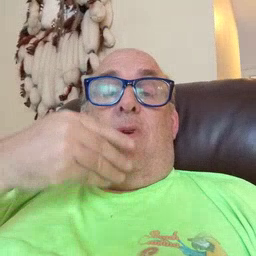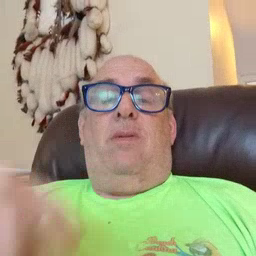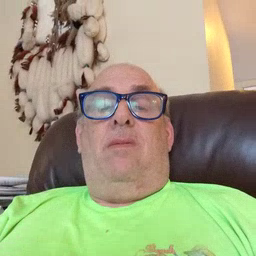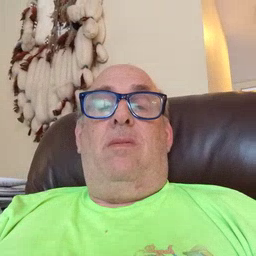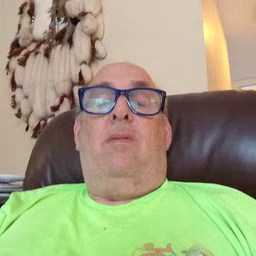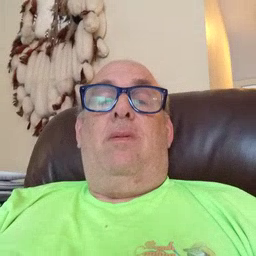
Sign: cereal